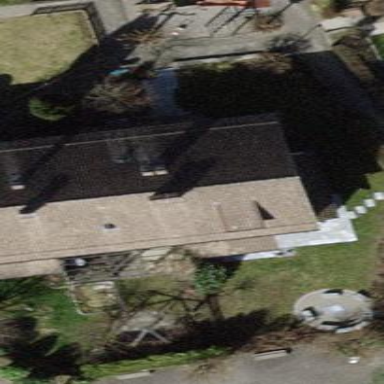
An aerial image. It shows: Terrace-style building with gabled roof.